Question: I have a Windows Tray project that opens a WPF window when Settings is clicked. The WPF window opens and displays some of the content properly, but I have two lists that are bound to another class that have odd behavior.
These lists are displayed on two different tabs as devices. On one tab, there is a graphical representation from which the device can be started, and the other tab shows the settings for the device. Everything works perfectly when the WPF application is set as the startup project. However, when I start it from the tray, the lists load correctly, and display in the first tab, where they can be started, but the second tab shows no devices present. They are both linked to the same data.
At first, I thought that there was an issue with binding, but after several days of trying to resolve this, I believe the problem is with App.xaml, where there is a reference to a resource. I suspect that since i am not referencing App.xaml, the resource is not loaded, and the list is not being set up properly. The only difference between the project working and not working is that one has the WPF as startup project, and the other uses the tray to call the WPF.
My question, then, is how do I reference App.xaml to ensure that I load the required resource.
Below is some of my code, in case it might help.
App.xaml
'''
<Application x:Class="Sender_Receiver.App"
xmlns="http://schemas.microsoft.com/winfx/2006/xaml/presentation"
xmlns:x="http://schemas.microsoft.com/winfx/2006/xaml"
StartupUri="Shell.xaml">
<Application.Resources>
<ResourceDictionary Source="Themes\Generic.xaml"/>
</Application.Resources>
'''
Current call to open the WPF
'''
private void settingsEvent_Click(object sender, EventArgs e)
{
gui = new Sender_Receiver.mainWindow(); // mainWindow() located in Shell.xaml
gui.Show();
}
'''
Code to display the devices. A collapsibleSection implements Expander and RepeatControl implements ItemsControl.
'''
<c:CollapsibleSection Header="Senders">
<c:CollapsibleSection.CollapsedContent>
<c:RepeatControl Margin="30,0,0,0" ItemsSource="{Binding SendersList}"
ItemType="{x:Type m:Sender}" List="{Binding SendersList}"
ItemTemplate="{StaticResource SenderSummary}"/>
</c:CollapsibleSection.CollapsedContent>
<Border BorderThickness="1" BorderBrush="Chocolate" Margin="30,0,0,0">
<c:RepeatControl ItemsSource="{Binding SendersList}"
ItemType="{x:Type m:Sender}"
List="{Binding SendersList}"
ItemTemplate="{StaticResource SenderTemplate}"/>
</Border>
</c:CollapsibleSection>
'''
The image below shows how the application is behaving under different conditions.

Any assistance would be greatly appreciated.
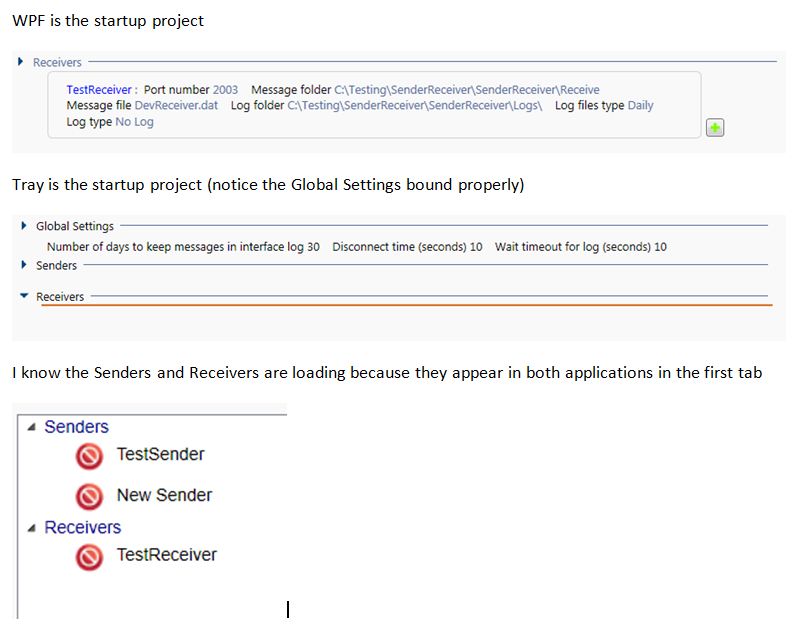
Answer: I finally figured this one out. Instead of instantiating the UI, the entire WPF application must be called to run. This will cause the App.xaml to load the dictionary, and other WPF forms can then access it. This is done with the following code:
'''
private void settingsEvent_Click(object sender, EventArgs e)
{
if (gui == null)
{
gui = new App();
gui.MainWindow = new mainWindow();
gui.InitializeComponent();
}
else
{
gui.InitializeComponent();
gui.MainWindow.Show();
gui.MainWindow = new mainWindow();
}
}
private static App app = new App();
'''
You must keep adding the mainWindow back to the App, as it seems to be set to null when the window shows.
This was discovered through experimentation, so i am sure it is not the best practice, but it works, and right now, that was what I needed.
EDIT
For my purposes, however, this still was not working. I could either open the Settings window only once, or I could not get an event handler to work on it the first time it was open. Finally, Josh came up with the correct answer:
'''
Process myProcess = new Process();
myProcess.StartInfo.UseShellExecute = false;
myProcess.StartInfo.FileName = "C:\mysettingsapp\mysettingsapp.exe"; // replace with path to your settings app
myProcess.StartInfo.CreateNoWindow = false;
myProcess.Start();
// the process is started, now wait for it to finish
myProcess.WaitForExit(); // use WaitForExit(int) to establish a timeout
'''
His full explanation can be found <URL>.